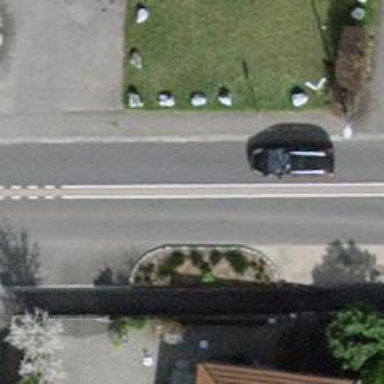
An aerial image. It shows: Chicane for traffic calming.